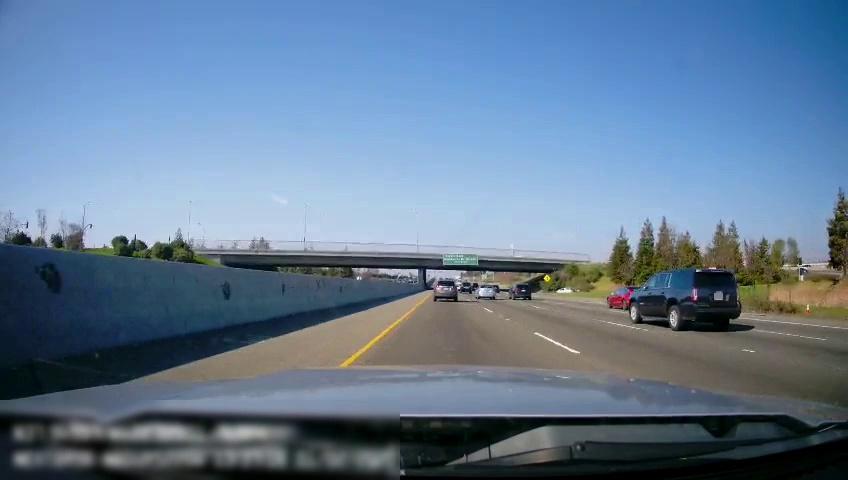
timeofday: Day
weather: Sunny
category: Drivable Space
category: Vehicles | SUV
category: Vehicles | SUV
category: Vehicles | SUV
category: Vehicles | Car
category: Vehicles | Car
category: Vehicles | Truck
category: Vehicles | Truck
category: Lanes | Current Lane
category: Lanes | Current Lane
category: Lanes | Alternate Lane
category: Lanes | Alternate Lane
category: Lanes | Alternate Lane
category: Traffic | Signs